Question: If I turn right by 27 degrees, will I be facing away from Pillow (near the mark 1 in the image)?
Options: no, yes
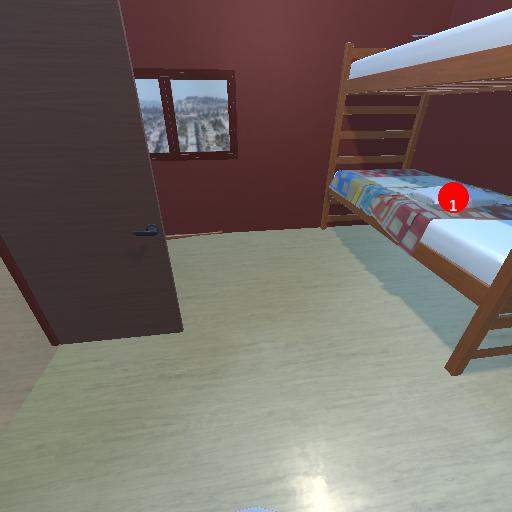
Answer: no